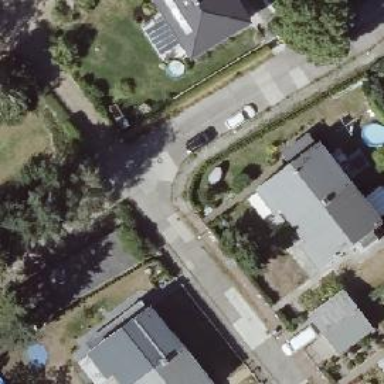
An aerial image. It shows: Residential road paved with concrete.